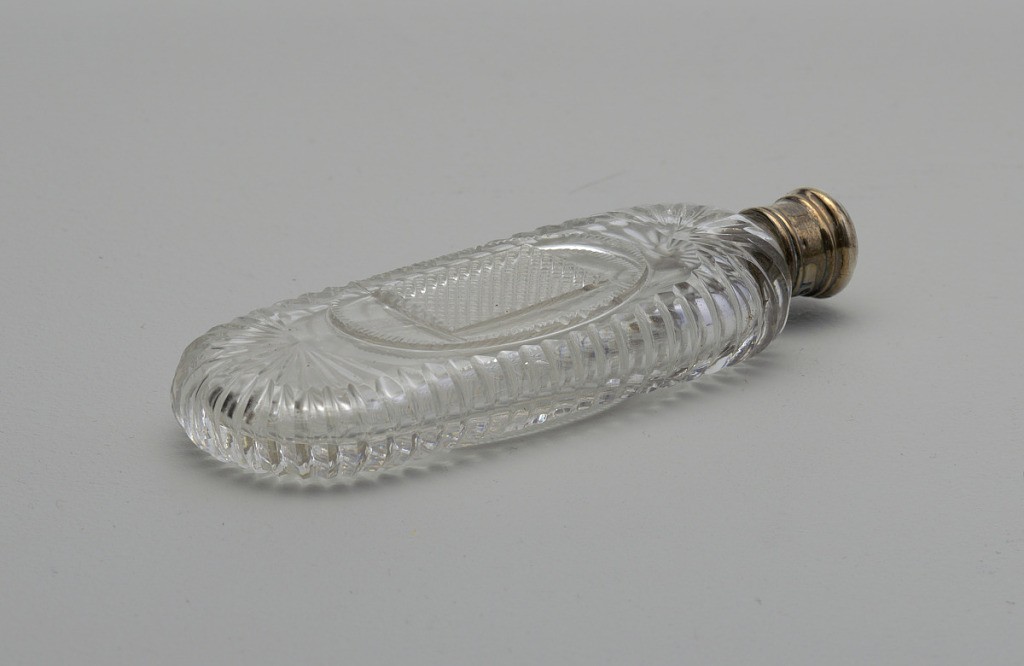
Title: Scent flask and cap
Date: ca. 1800
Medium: Glass, silver
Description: Rectangular shaped body with rounded corners, both sides cut in with rectangular panel of small diamonds in oval border, fan flutes at ends, fluting around edges; threaded neck, glass stopper, silver cap.